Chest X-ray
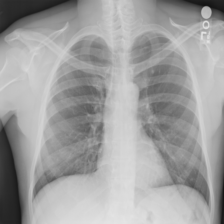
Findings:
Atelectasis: negative
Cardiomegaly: negative
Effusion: negative
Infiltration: negative
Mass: negative
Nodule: negative
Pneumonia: negative
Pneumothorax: negative
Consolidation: negative
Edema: negative
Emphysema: negative
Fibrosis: negative
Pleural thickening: negative
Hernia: negative